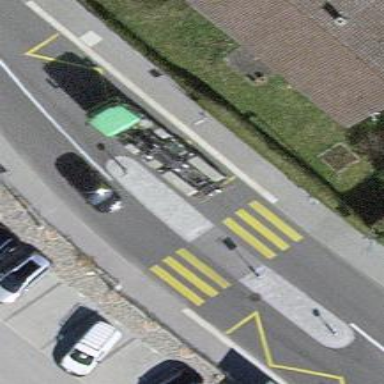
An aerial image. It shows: Zebra crossing with central island.